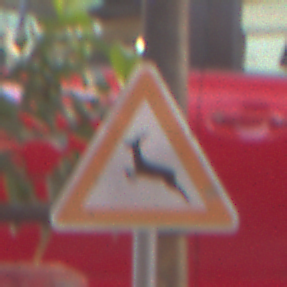
Verkehrszeichen: WildwechselRechts
Umgebung: Outdoor, Urban
Tageszeit: MorningAfternoon
Wetter: Clear
Licht: Natural
Jahreszeit: NotSpecified
Kontrast: LowContrast